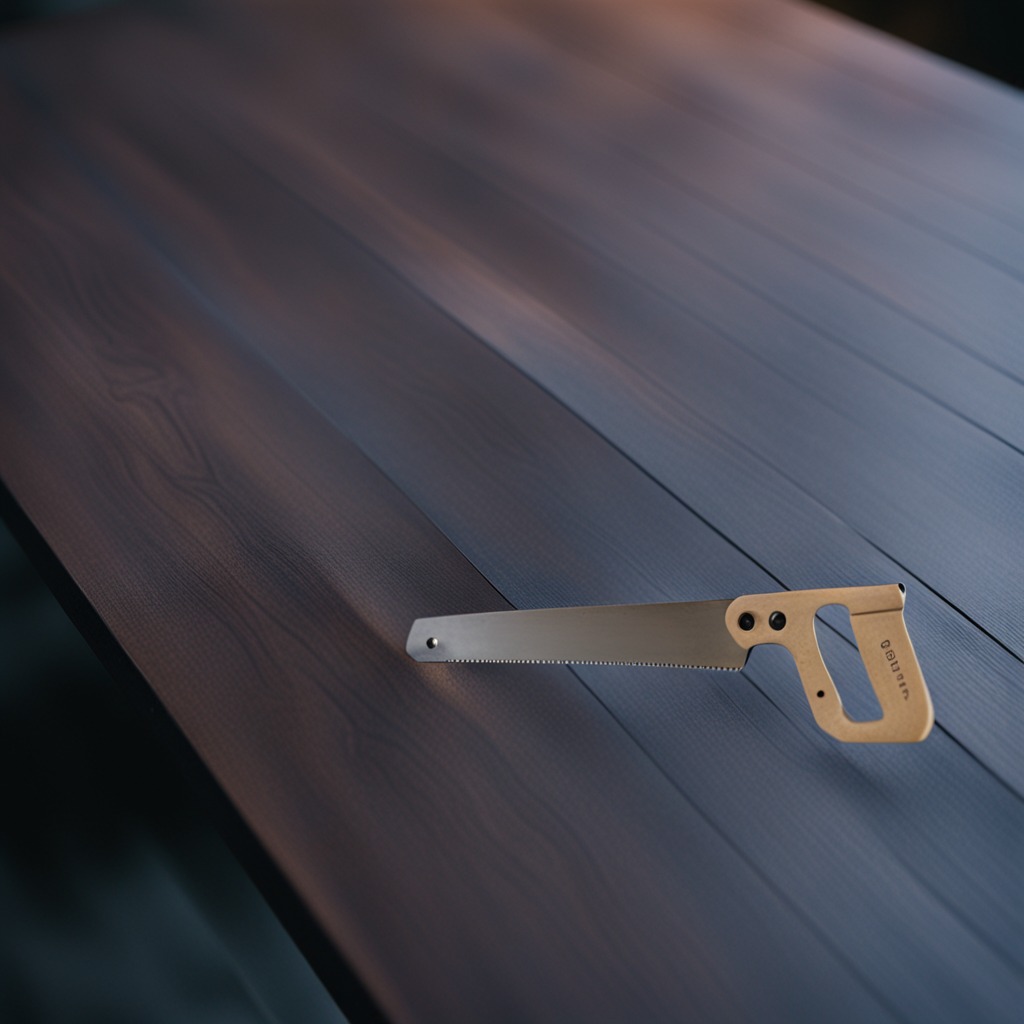
A metal saw is lying on a table with burn marks in a small garage at twilight.